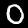
Digit: 0